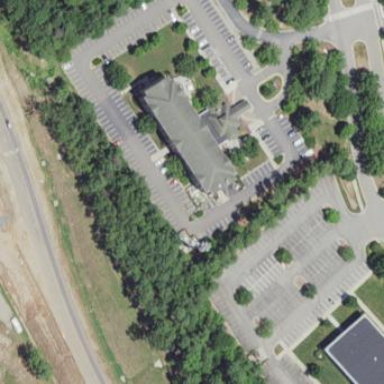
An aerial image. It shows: Hotel building.